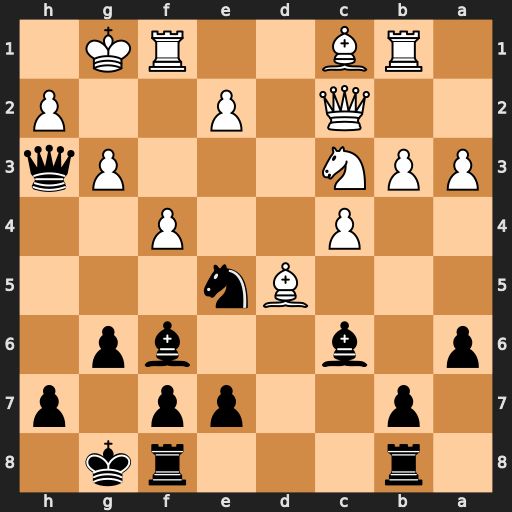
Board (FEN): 1r3rk1/1p2pp1p/p1b2bp1/3Bn3/2P2P2/PPN3Pq/2Q1P2P/1RB2RK1
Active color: b
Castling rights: -
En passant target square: -
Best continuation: Ng4 e3 Bxc3 Bxc6 bxc6